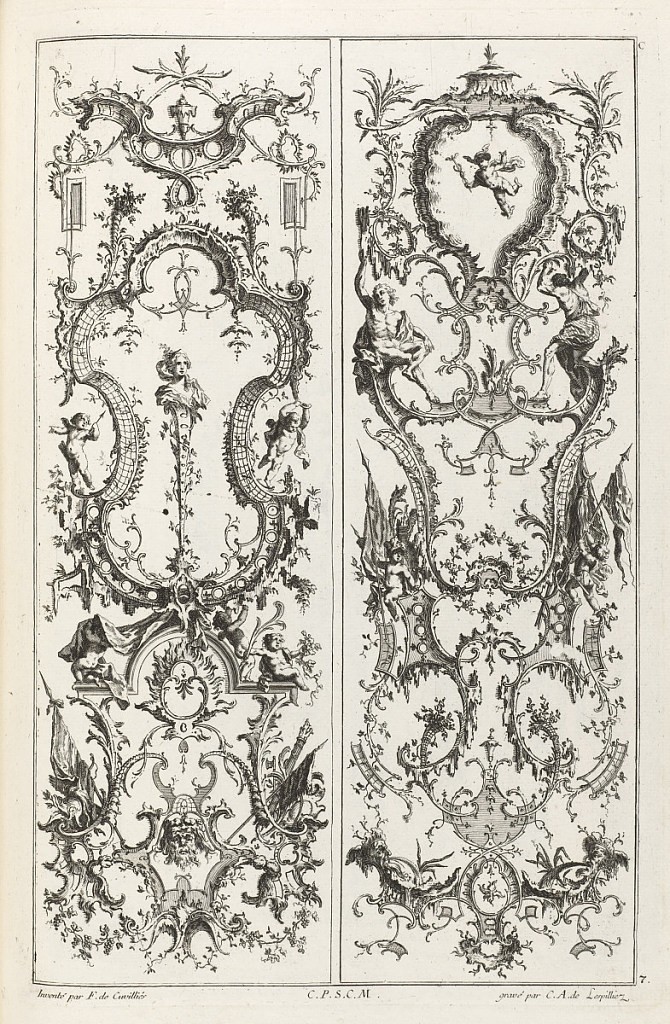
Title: Designs for Two Gueridons and a Wall Bracket with a Vase
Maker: François de Cuvilliés the Elder, Belgian, 1695 - 1768
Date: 1745
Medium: Etching and engraving on off-white laid paper
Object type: Print
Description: Designs for gueridons, candelabra, and a console supporting a vase. The plate is numbered but not signed.